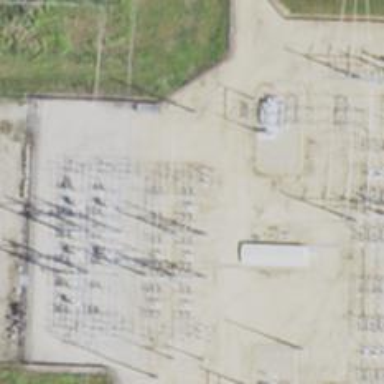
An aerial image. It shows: Switch used for power control.